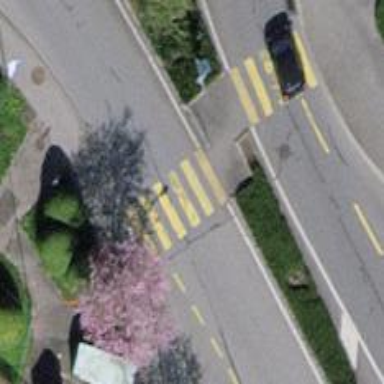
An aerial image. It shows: Uncontrolled road crossing with pedestrian island.